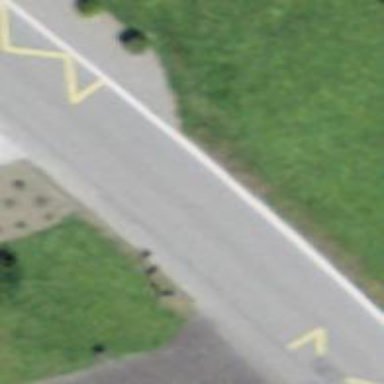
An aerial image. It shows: Crossing road.